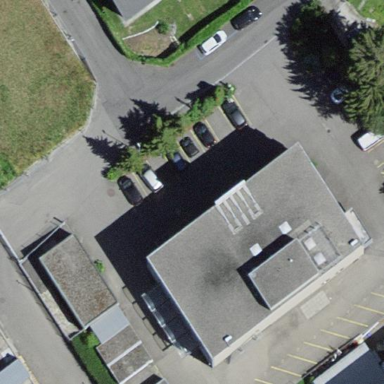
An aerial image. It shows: Industrial building.